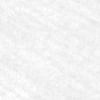
Label: change